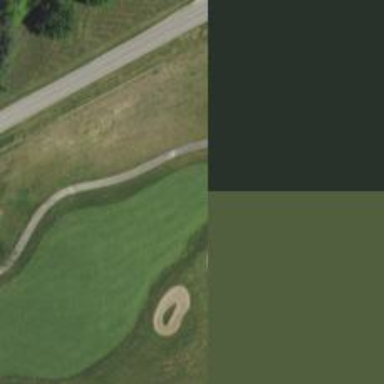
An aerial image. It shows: Golf hole.